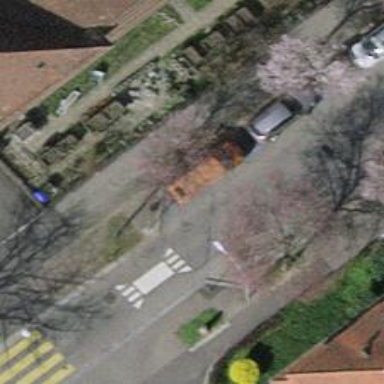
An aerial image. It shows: Avenue lined with trees.